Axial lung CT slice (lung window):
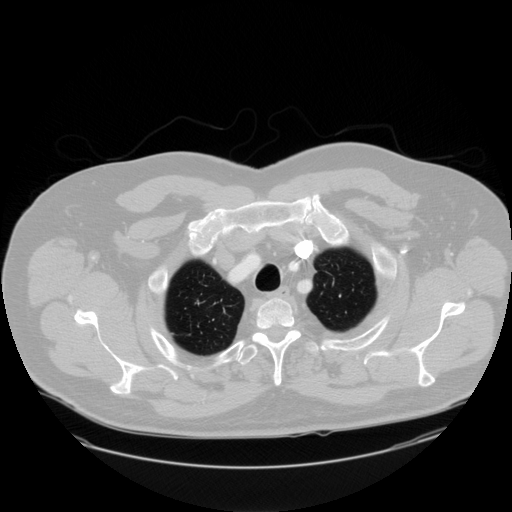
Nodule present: no